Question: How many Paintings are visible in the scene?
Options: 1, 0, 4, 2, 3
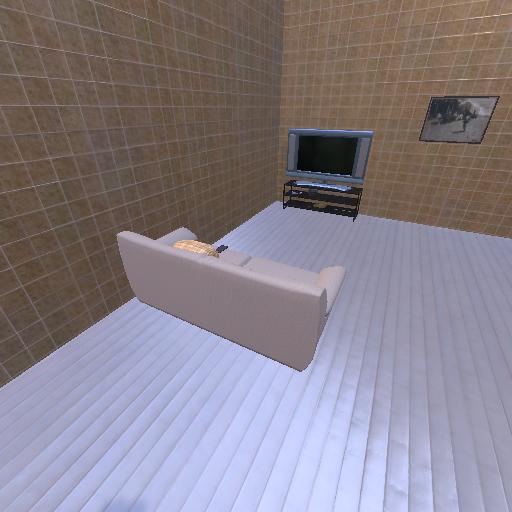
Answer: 1